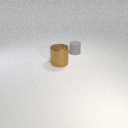
small gray rubber cylinder behind large brown metal cylinder